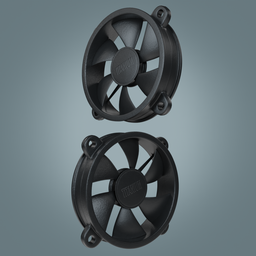
Label: mechanical